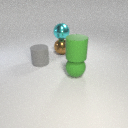
large gray rubber cylinder to the left of large brown metal sphere